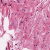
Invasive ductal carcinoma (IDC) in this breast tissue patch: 0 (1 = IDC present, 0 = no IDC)